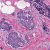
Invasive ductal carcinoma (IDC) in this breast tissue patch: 0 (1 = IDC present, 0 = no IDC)